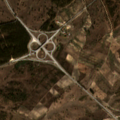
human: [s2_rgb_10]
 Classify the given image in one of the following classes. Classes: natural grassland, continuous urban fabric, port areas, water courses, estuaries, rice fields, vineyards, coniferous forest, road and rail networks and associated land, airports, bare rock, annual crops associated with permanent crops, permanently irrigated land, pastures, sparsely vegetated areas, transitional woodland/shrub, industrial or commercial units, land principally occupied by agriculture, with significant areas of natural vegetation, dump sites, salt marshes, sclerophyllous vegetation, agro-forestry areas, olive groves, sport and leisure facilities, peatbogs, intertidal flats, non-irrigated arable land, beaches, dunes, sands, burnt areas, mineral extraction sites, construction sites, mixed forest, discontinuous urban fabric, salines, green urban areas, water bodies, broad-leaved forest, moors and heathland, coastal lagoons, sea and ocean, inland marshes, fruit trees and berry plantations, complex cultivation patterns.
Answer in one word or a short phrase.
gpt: non-irrigated arable land, olive groves, pastures, agro-forestry areas, broad-leaved forest, transitional woodland/shrub